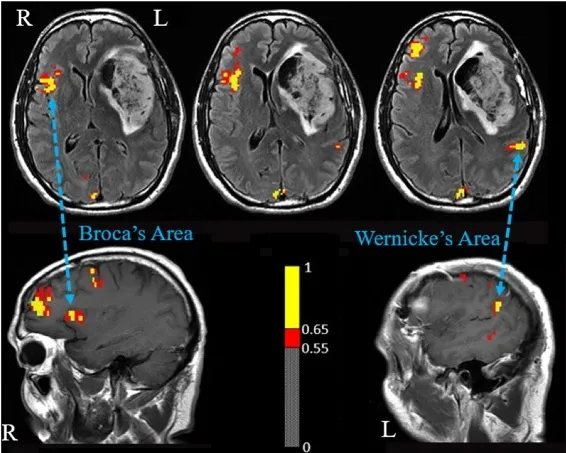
(A) Language fMRI prior to first surgery. A semantic fluency task fMRI shows activated Broca's Area homolog in the right hemisphere and Wernicke's Area in the left hemisphere. The figure shows voxels activated at a correlation coefficient of 0.54 (p = 3.8 x 10-8) or higher.
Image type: radiology (mri)